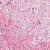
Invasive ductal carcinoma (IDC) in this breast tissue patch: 1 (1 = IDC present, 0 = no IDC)